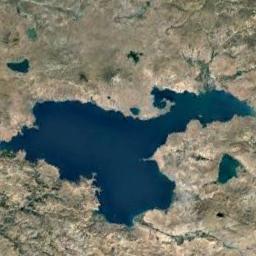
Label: lake